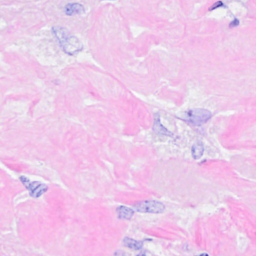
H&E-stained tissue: Breast